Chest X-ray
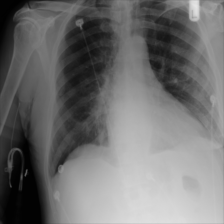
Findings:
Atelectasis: negative
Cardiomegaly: negative
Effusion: negative
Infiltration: negative
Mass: negative
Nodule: negative
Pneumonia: negative
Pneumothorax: negative
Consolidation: negative
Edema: negative
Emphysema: negative
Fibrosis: negative
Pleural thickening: negative
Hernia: negative